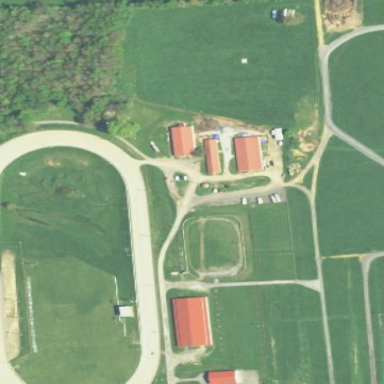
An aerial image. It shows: Horse racing track for leisure and sport activities.